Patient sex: F
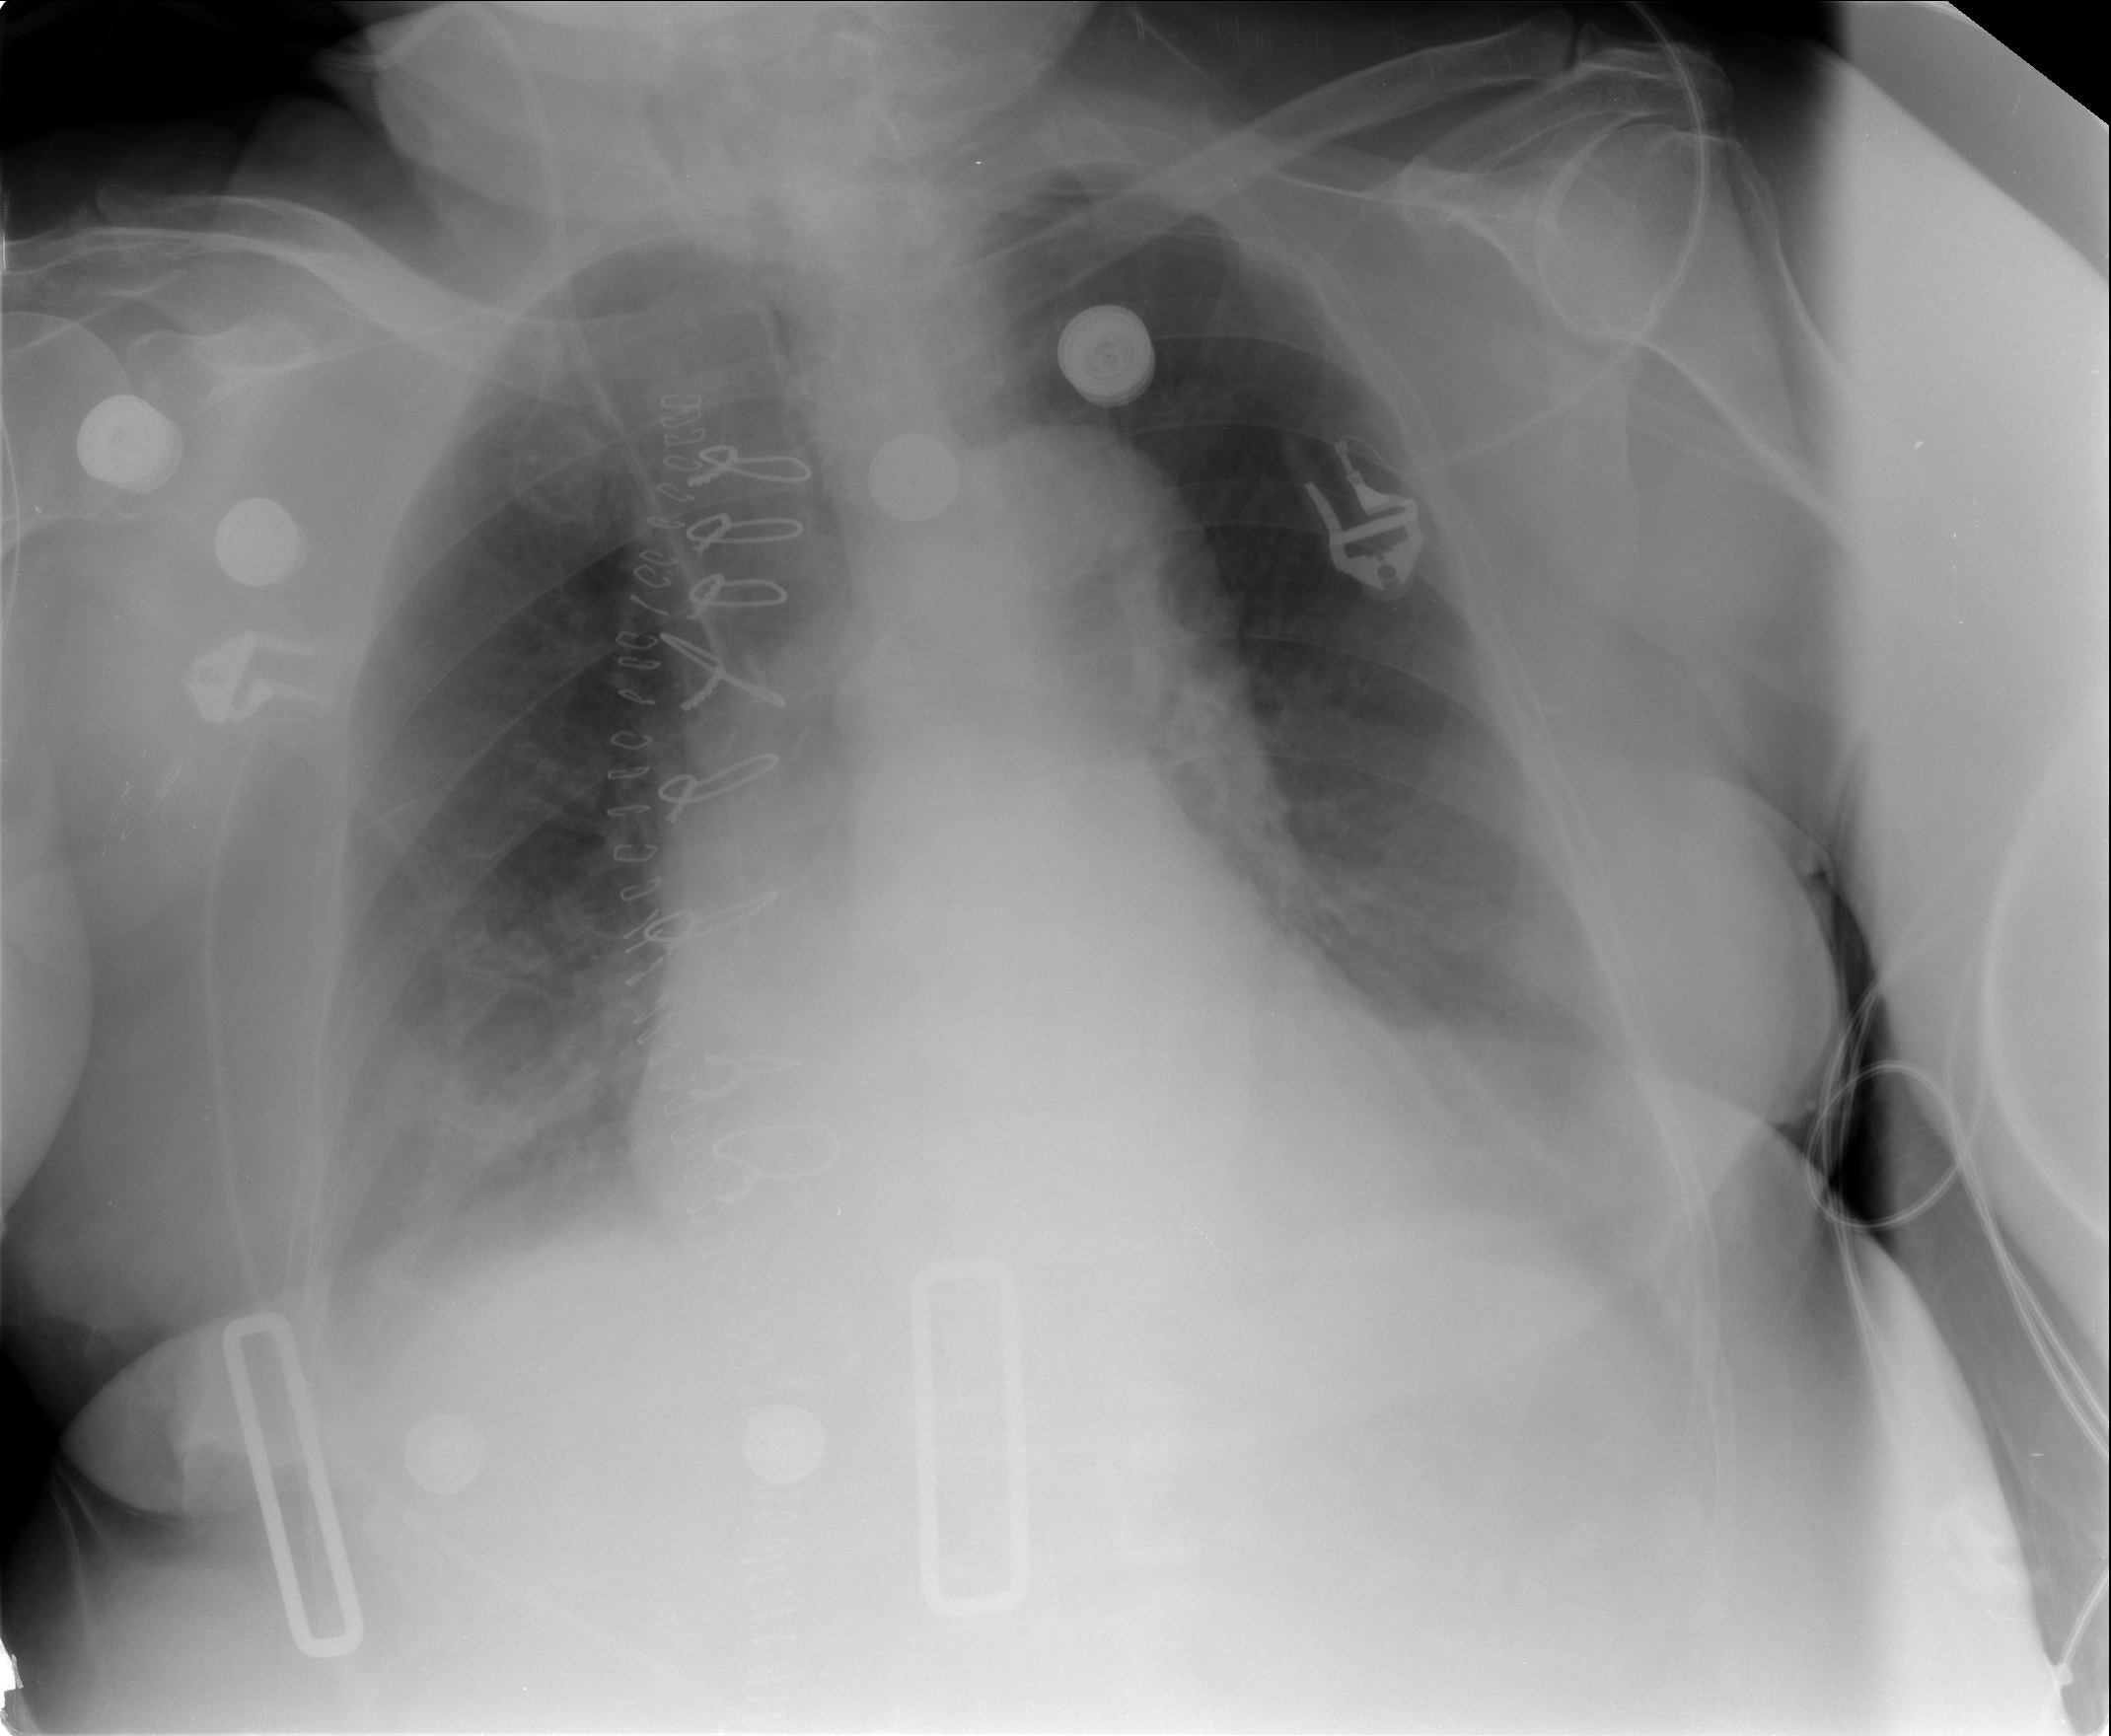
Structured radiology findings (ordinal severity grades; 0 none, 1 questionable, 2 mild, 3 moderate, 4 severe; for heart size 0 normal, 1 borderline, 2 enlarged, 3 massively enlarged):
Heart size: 2
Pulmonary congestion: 0
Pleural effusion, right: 2
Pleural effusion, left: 2
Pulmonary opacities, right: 1
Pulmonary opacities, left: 0
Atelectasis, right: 2
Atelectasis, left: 2